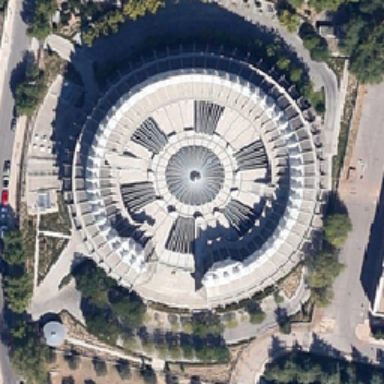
A corner of the city center .